Interaction volume radius: 5 \u00c5
Interaction volume height: 20 \u00c5
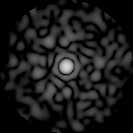
Disorder parameter: 0.8081